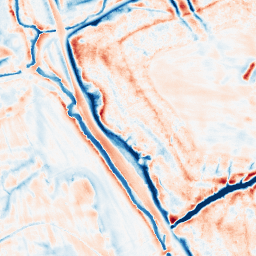
Category: edge_preserving
Decomposition family: bilateral
Decomposition parameters: d: 21
sigma_color: 50
sigma_space: 50
Upsampling method: bicubic_16x
Upsampling parameters: scale: 16
Upsampling scale: 16